Interaction volume radius: 10 \u00c5
Interaction volume height: 10 \u00c5
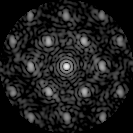
Disorder parameter: 0.4092